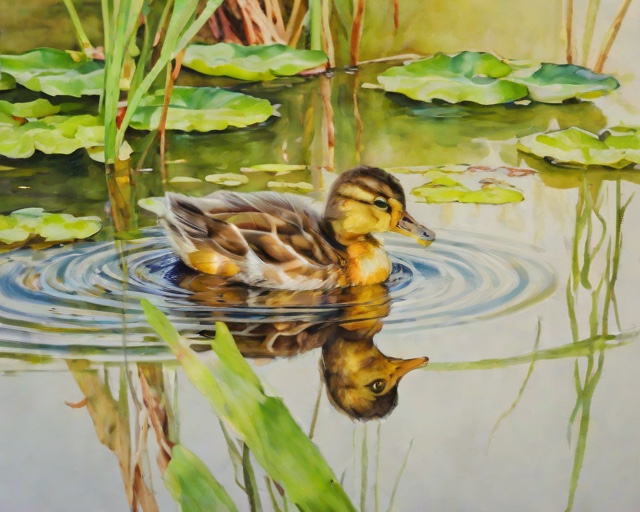
Category: New Baby